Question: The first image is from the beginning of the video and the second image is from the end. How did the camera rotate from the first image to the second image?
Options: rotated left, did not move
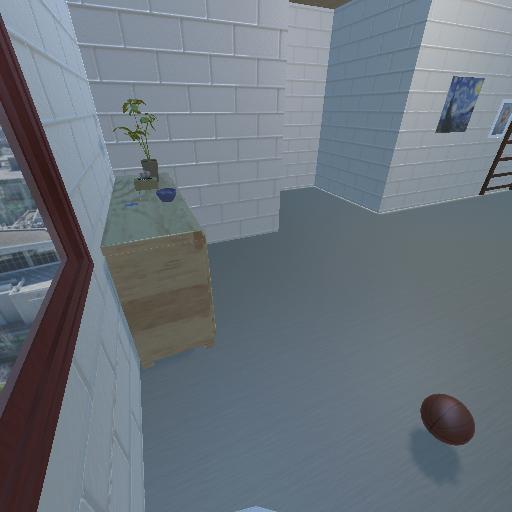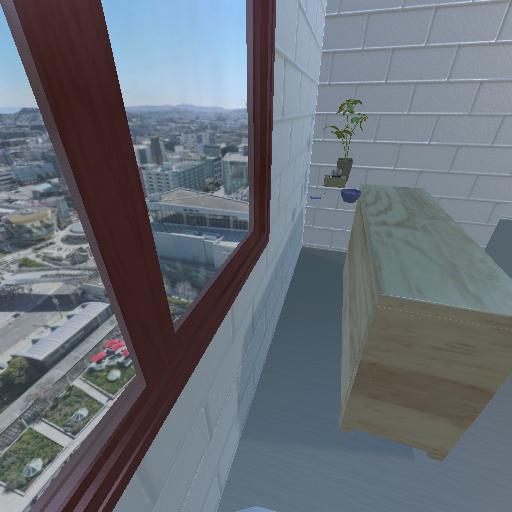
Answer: rotated left